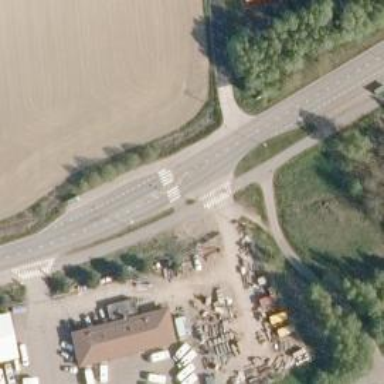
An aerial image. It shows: Uncontrolled road crossing.